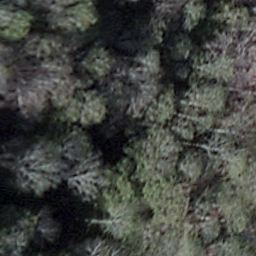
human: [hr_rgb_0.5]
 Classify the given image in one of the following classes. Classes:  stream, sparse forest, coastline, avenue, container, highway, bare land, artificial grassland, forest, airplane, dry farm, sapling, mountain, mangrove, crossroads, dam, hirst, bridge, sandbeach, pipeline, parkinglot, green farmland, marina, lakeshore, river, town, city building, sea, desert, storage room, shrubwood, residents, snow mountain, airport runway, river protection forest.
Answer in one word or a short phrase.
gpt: shrubwood